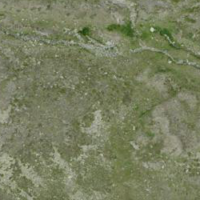
EUNIS habitat code: 31
Species observed at this site:
Polyommatus icarus